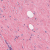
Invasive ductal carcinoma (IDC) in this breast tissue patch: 0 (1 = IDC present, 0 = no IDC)